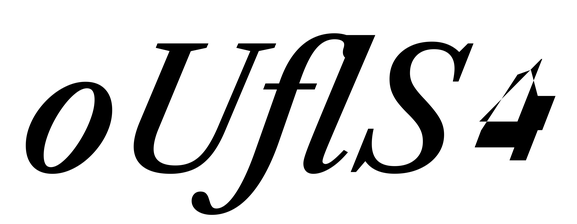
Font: LibreCaslonText-Italic_Medium_Italic